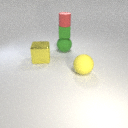
large green rubber sphere behind large yellow metal cube